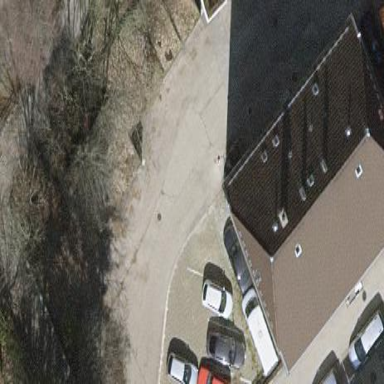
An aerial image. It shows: Garages with flat grass roofs.